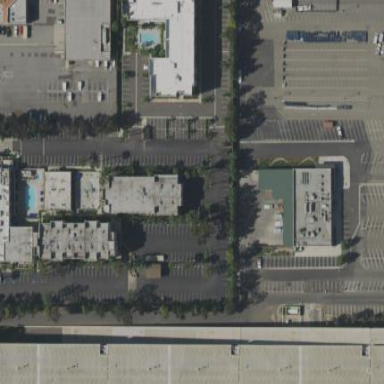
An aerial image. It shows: Parking area with surface.